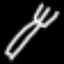
Label: fork